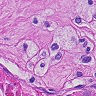
Metastatic tissue present: yes